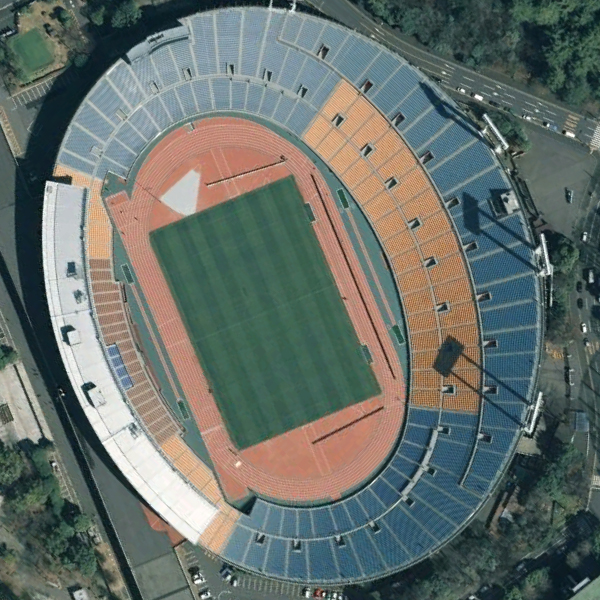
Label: Stadium